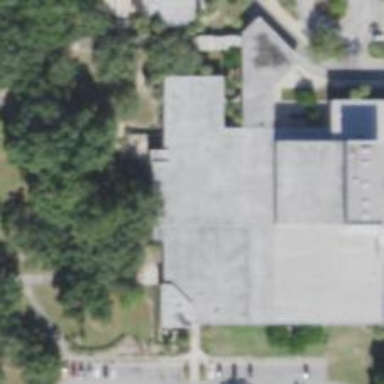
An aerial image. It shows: College building.